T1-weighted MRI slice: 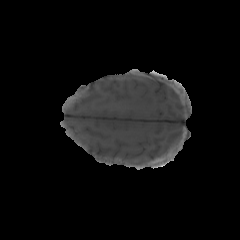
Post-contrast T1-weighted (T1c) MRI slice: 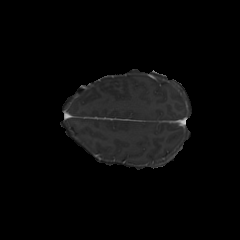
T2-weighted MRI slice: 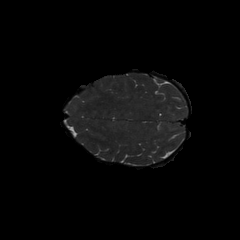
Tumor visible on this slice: no